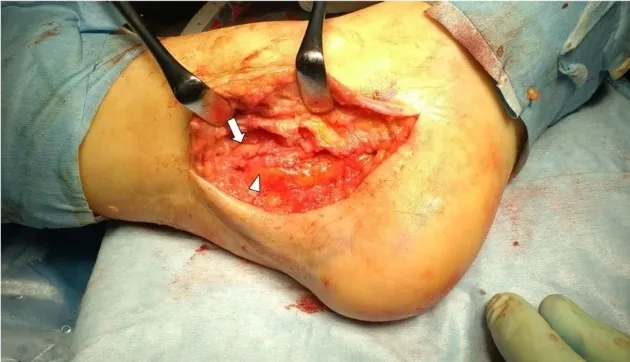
Intraoperative photograph. (b) The osteophyte is excised (arrow) and the tibial nerve released (arrowhead).
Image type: medical_photograph (other_medical_photograph)